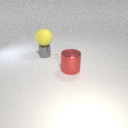
large yellow rubber sphere above small gray metal cylinder